Question: I'm creating a live multiplayer game with 2 players through game center.
I followed Ray Wenderlich's tutorial on game center and I tried to set up the invite friends. I set up the call back just like apple said:
'''
if ([GKLocalPlayer localPlayer].isAuthenticated) {
[GKMatchmaker sharedMatchmaker].inviteHandler = ^(GKInvite *acceptedInvite, NSArray *playersToInvite) {
NSLog(@"Received invite");
self.pendingInvite = acceptedInvite;
self.pendingPlayersToInvite = playersToInvite;
[self inviteReceived];
};
}
'''
I even tested whether the block property is actually set. It is.
I'm in sandbox with a simulator and an iPhone 5 both at iOS7. I couldn't receive ANY invitations (see screenshot). I enabled notification center, checked accept invitation in settings, but the block is never called. Random match worked fine though.

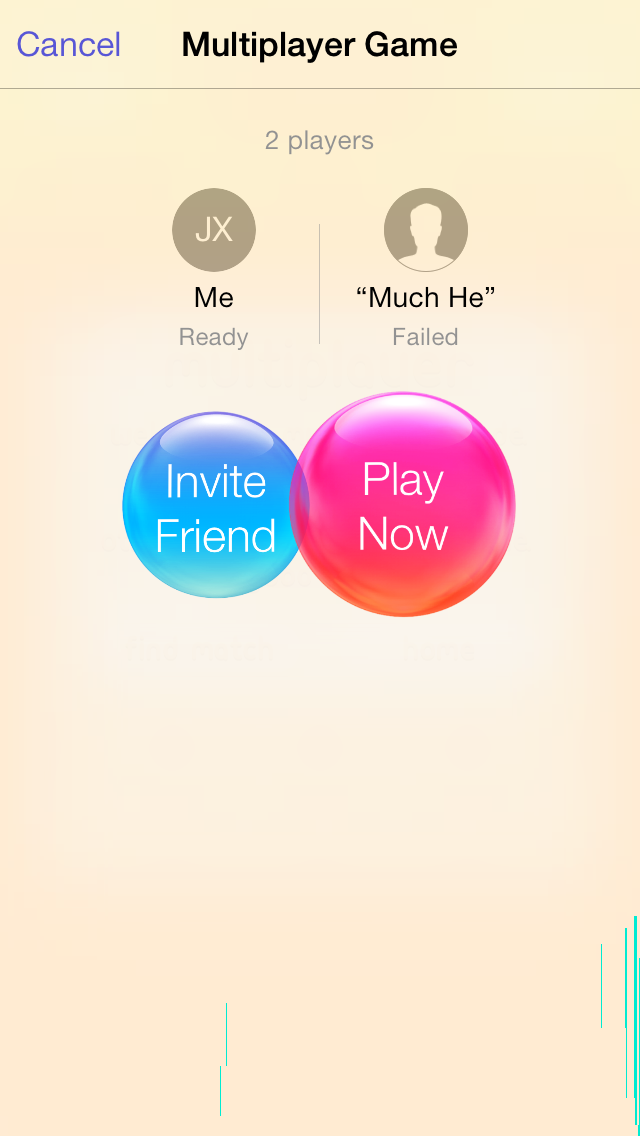
Answer: Solved it by borrowing someone else's device instead of using the simulator.